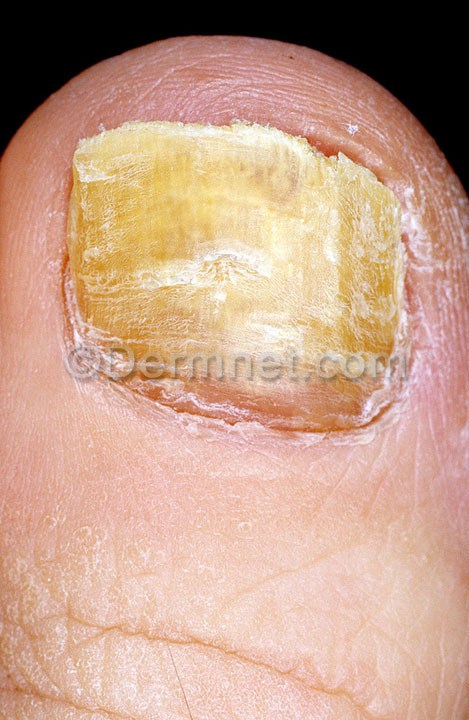
Disease: Nail Fungus and other Nail Disease